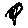
Label: hexagon